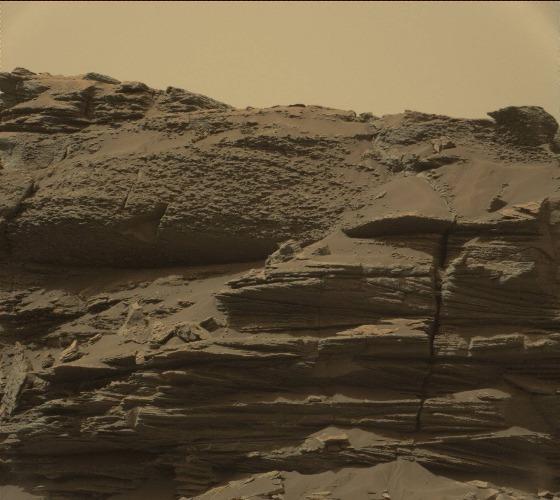
Terrain classes present: Bedrock, Gravel / Sand / Soil, Rock, Shadow, Sky / Distant Mountains